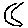
Label: moon